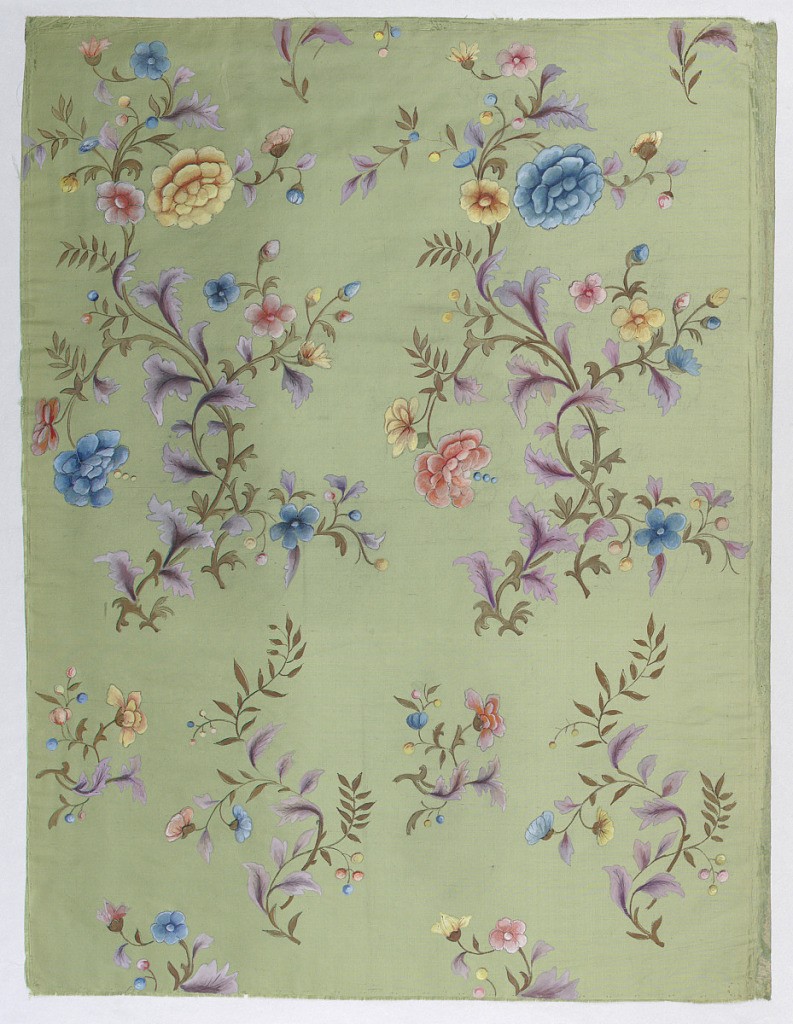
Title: Fragment
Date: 19th century
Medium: silk Technique: painted
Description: Trailing branch, flower and leaf forms in shades of blue, yellow, lavendar, pink and brown; painted on green silk ground.